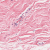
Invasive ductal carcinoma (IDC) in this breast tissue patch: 0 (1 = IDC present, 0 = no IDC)